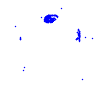
Particle: pion